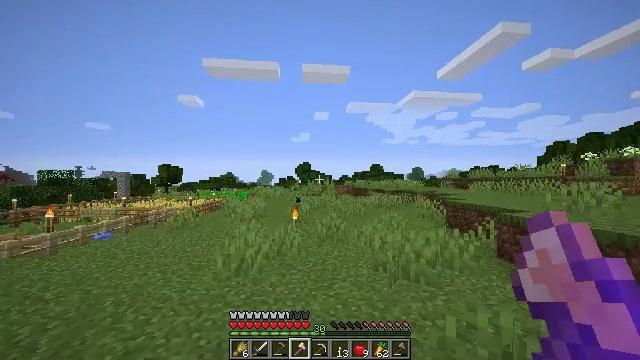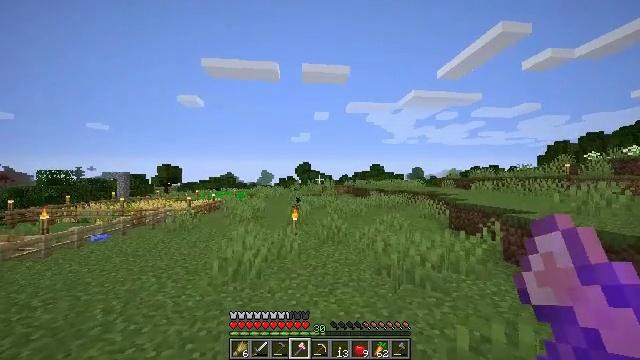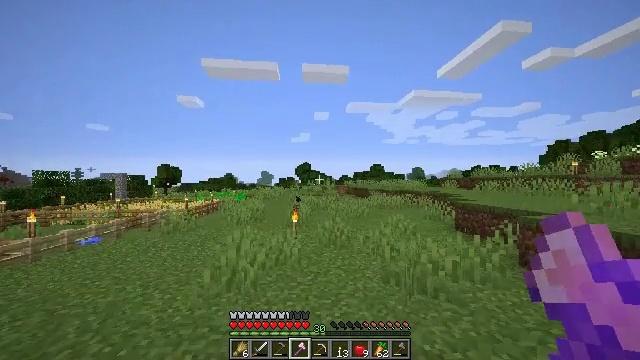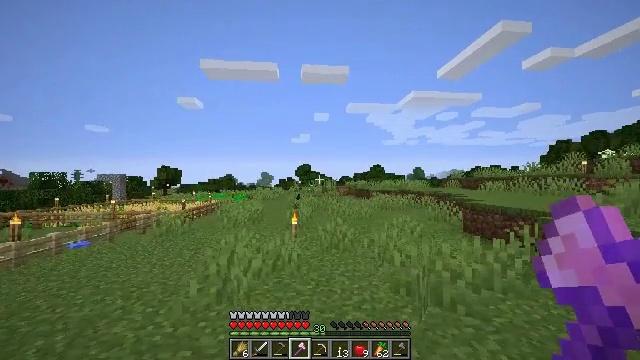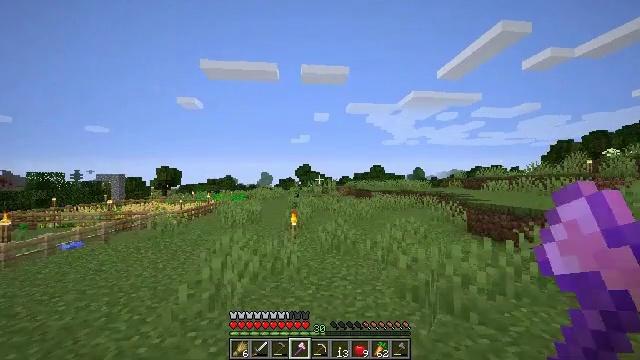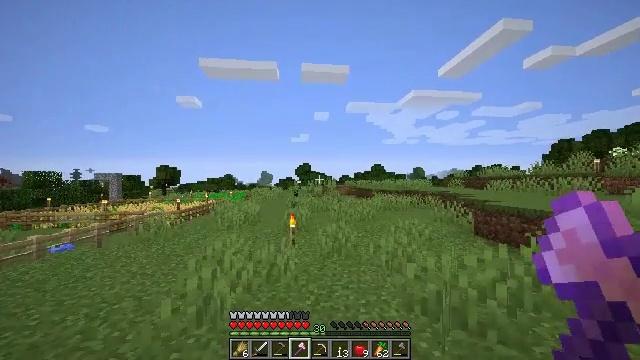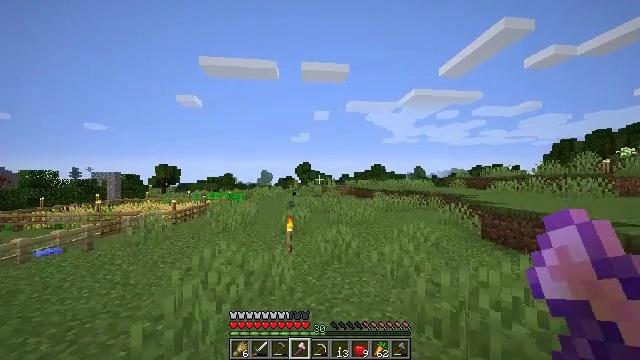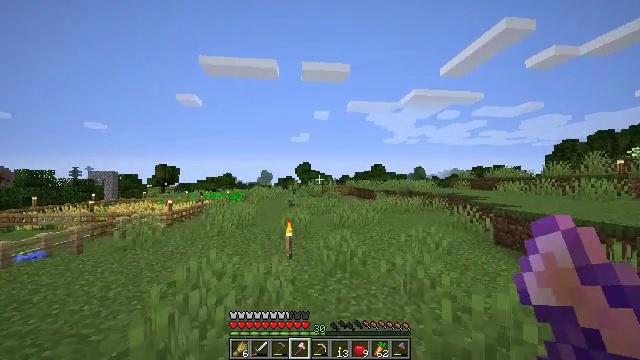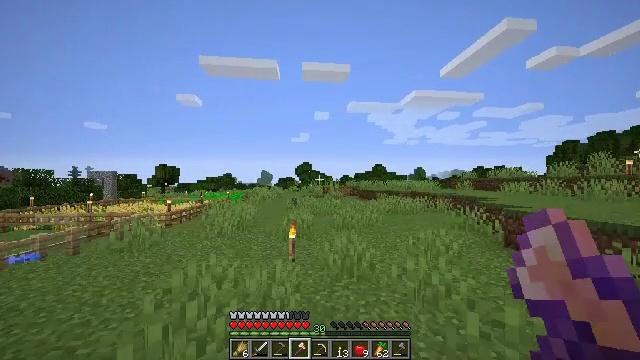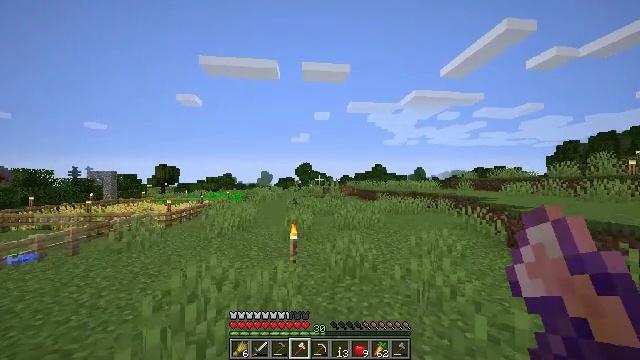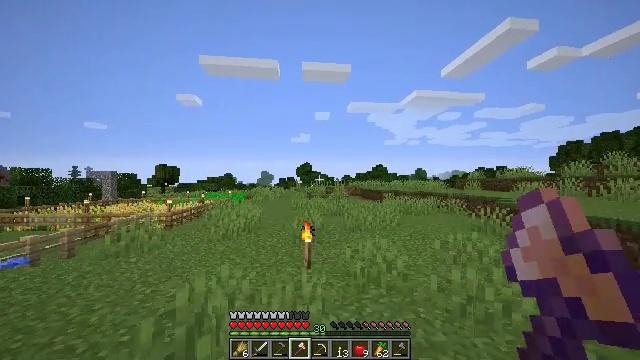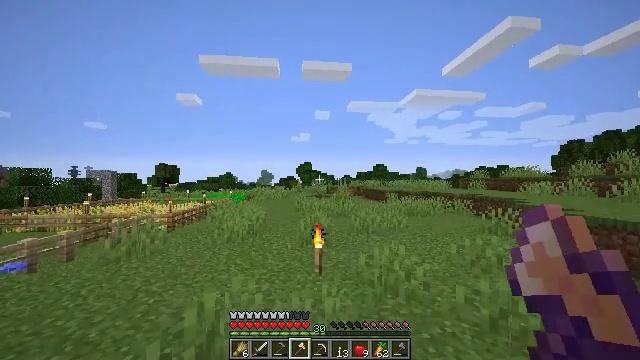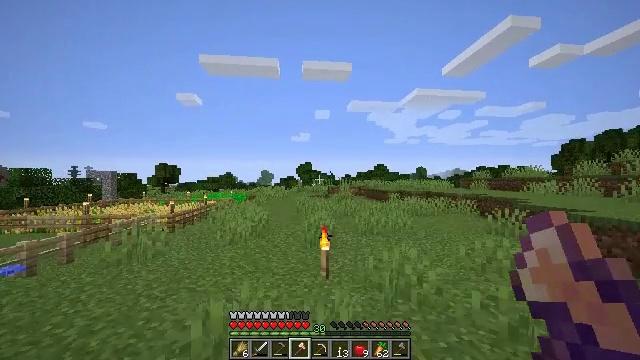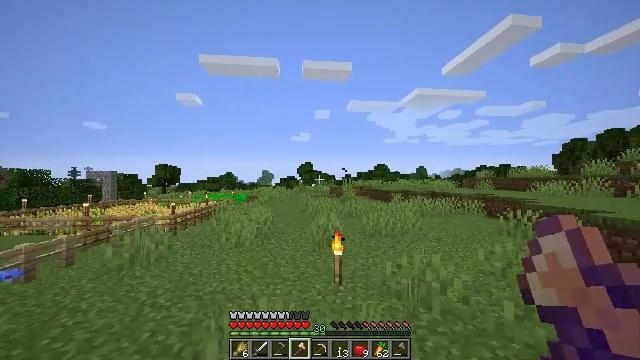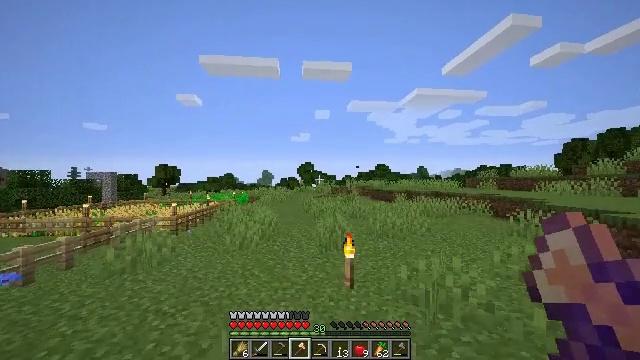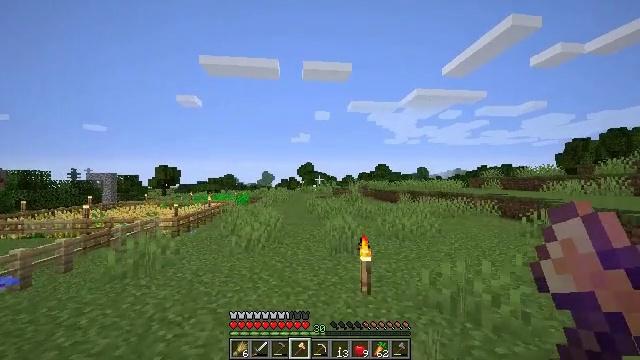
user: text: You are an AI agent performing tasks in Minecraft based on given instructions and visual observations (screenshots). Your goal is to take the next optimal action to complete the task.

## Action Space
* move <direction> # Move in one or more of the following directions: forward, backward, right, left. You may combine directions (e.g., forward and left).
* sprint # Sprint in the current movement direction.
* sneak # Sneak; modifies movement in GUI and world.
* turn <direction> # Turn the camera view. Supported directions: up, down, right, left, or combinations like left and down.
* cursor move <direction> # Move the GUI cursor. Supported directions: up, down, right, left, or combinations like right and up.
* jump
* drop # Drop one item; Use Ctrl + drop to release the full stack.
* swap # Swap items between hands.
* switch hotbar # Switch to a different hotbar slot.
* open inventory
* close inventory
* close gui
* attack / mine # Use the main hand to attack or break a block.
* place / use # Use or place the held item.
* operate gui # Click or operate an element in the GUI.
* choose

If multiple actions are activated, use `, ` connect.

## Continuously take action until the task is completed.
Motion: motion action
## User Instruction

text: Collect oak log for crafting.
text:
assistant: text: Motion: move forward, sprint
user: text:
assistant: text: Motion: move forward, sprint
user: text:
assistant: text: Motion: move forward, sprint
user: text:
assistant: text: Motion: move forward, sprint
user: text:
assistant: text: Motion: move forward, sprint
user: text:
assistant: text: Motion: move forward, sprint
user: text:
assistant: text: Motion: move forward and move left, sprint
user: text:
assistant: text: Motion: move forward and move left, sprint
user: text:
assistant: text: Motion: move forward and move left, sprint
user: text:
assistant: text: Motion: move forward and move left, sprint
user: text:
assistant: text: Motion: move forward and move left, sprint
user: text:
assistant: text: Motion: move forward and move left, sprint
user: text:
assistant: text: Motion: move forward and move left, sprint
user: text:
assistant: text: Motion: move forward and move left, sprint
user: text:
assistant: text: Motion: move forward and move left, sprint
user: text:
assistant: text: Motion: move forward, sprint
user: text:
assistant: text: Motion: move forward, sprint
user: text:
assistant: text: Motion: move forward, sprint
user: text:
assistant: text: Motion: move forward, sprint
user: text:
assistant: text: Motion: move forward, sprint
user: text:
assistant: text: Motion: move forward, sprint, turn left
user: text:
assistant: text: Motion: move forward, sprint, turn left
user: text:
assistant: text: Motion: move forward, sprint, turn left
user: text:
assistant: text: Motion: move forward, sprint, turn left
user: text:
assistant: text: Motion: move forward, sprint, turn left
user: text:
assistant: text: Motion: move forward, sprint
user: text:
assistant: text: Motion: move forward, sprint
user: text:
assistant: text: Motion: move forward, sprint
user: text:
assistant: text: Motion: move forward, sprint
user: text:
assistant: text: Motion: move forward, sprint